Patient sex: M
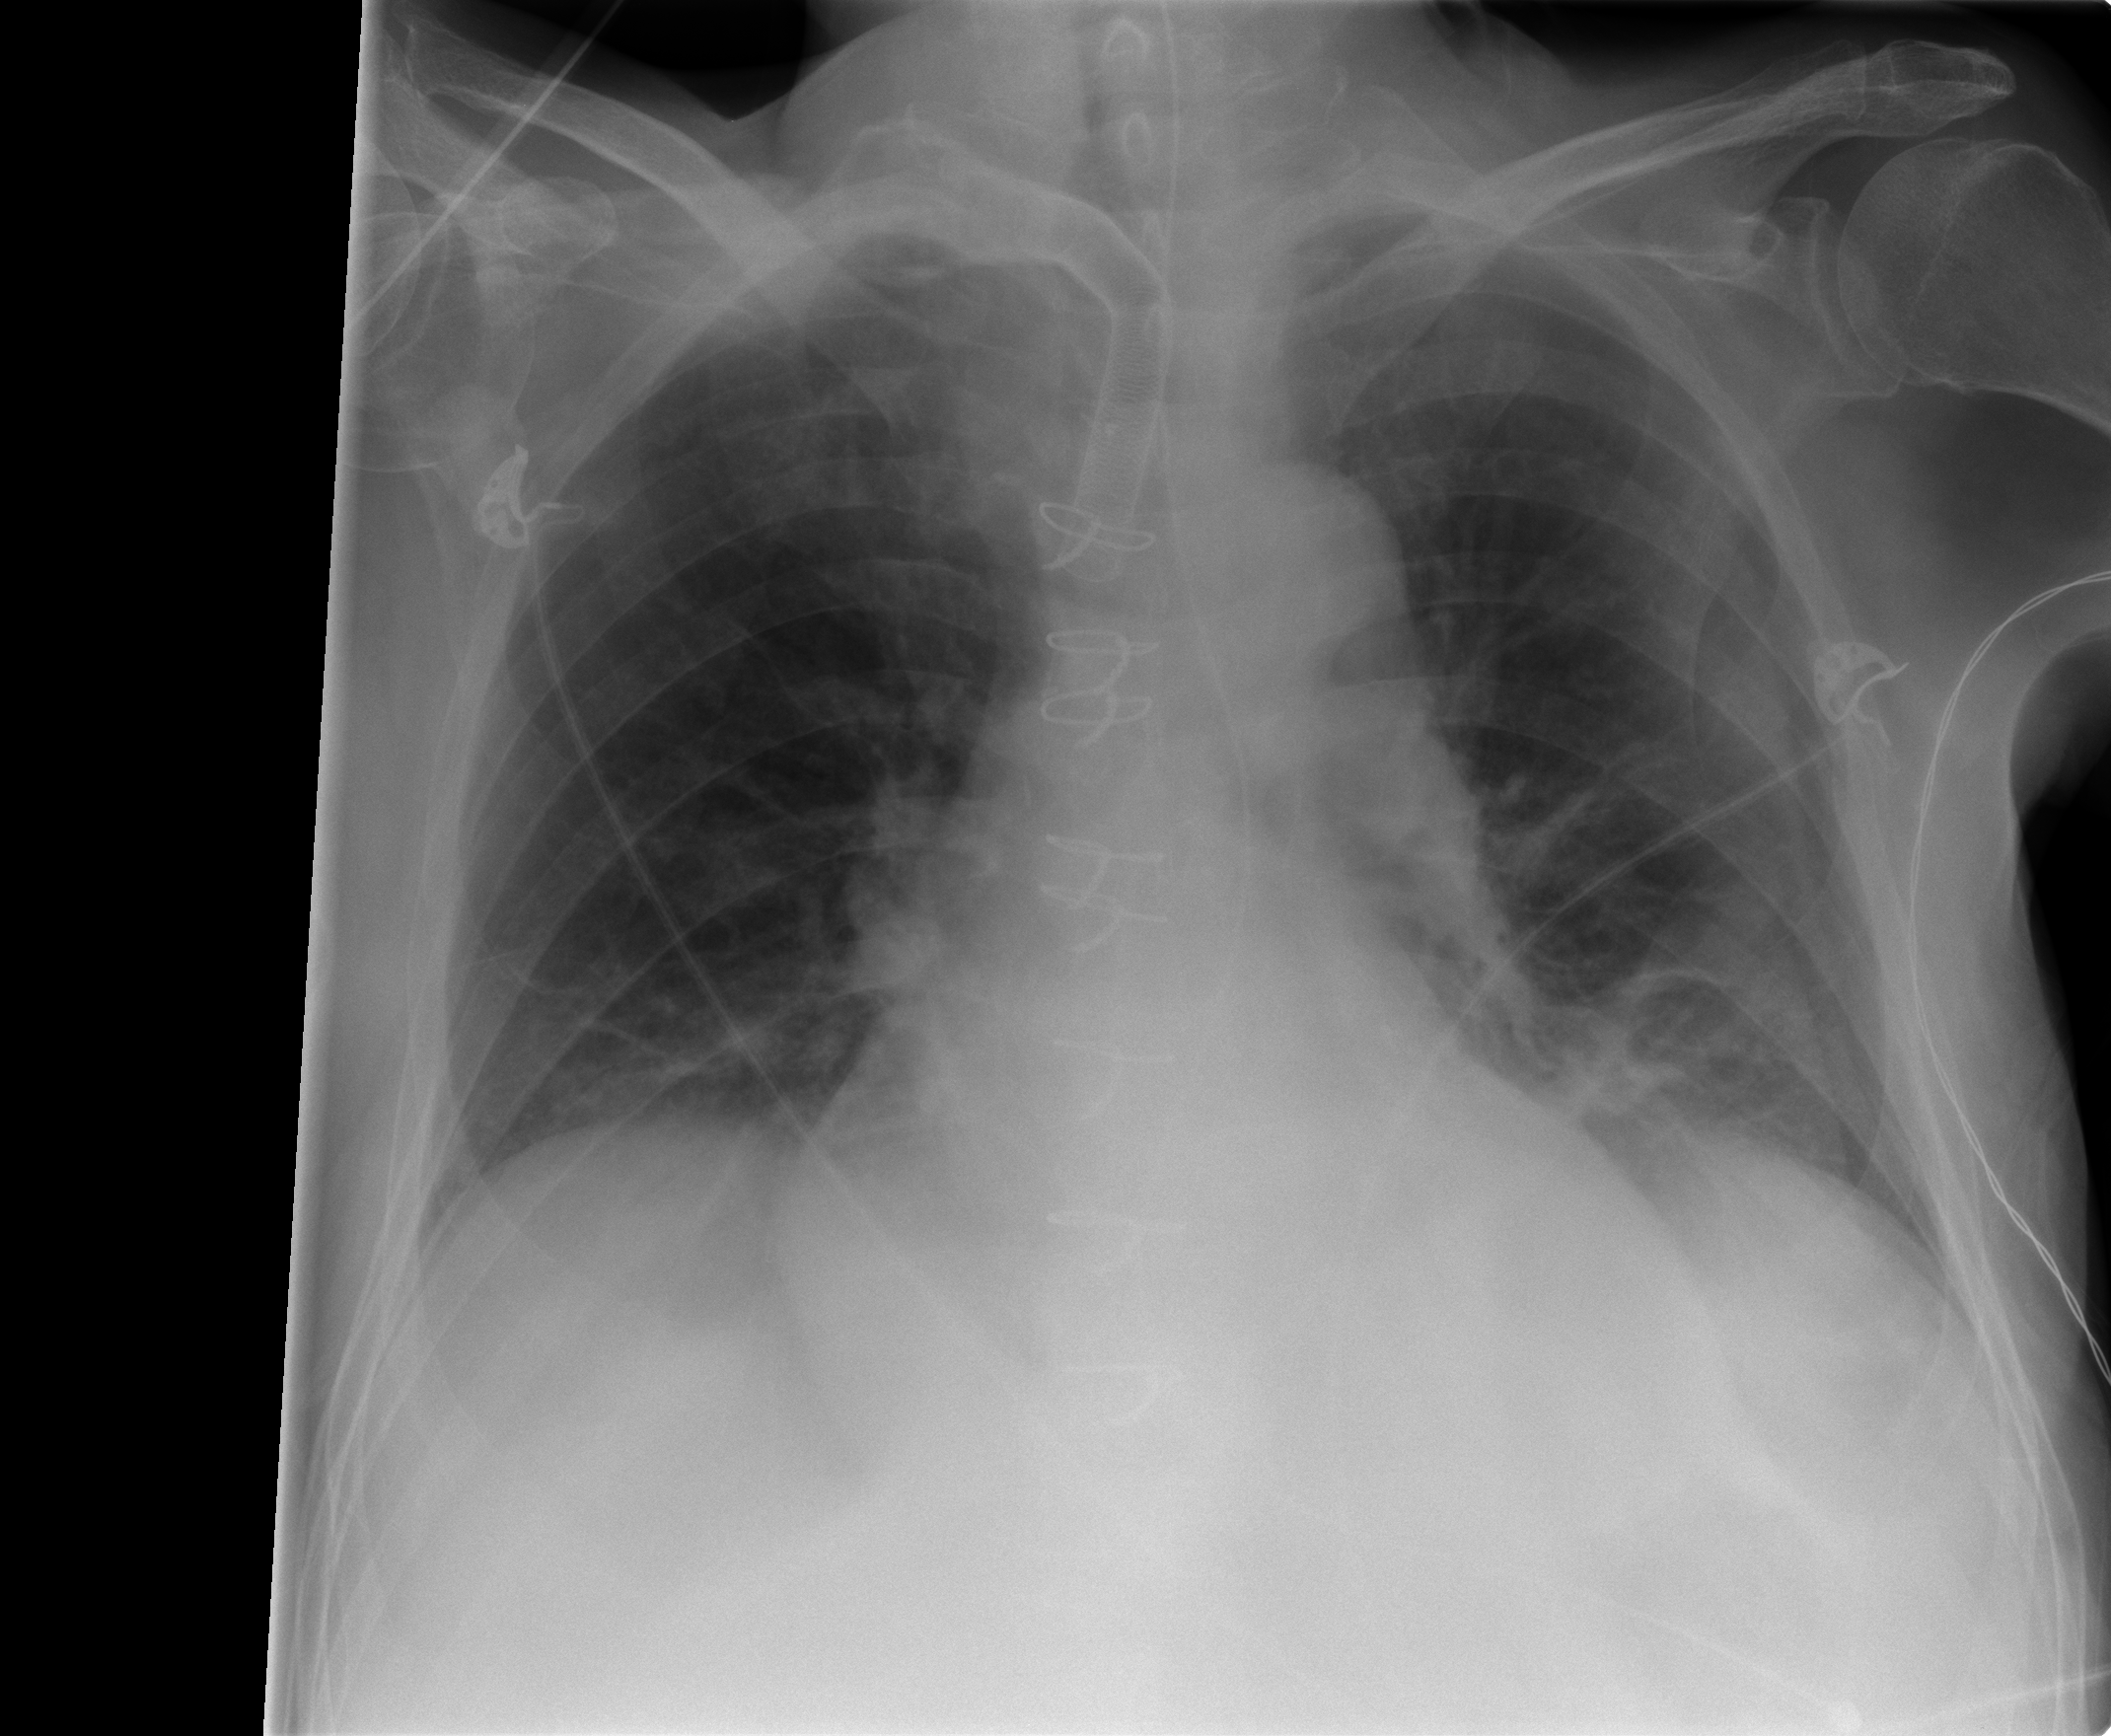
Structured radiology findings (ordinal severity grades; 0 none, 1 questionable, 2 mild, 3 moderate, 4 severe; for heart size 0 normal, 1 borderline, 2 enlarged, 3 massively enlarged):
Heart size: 2
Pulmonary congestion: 0
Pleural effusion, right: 0
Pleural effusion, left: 0
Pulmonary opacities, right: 0
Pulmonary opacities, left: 0
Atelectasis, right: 2
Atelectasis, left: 2